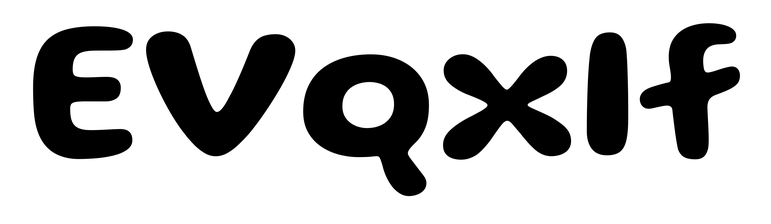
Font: Gluten_SemiBold